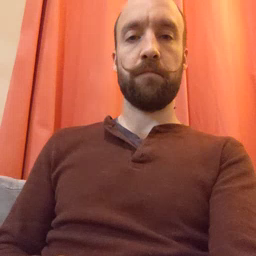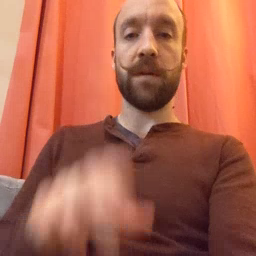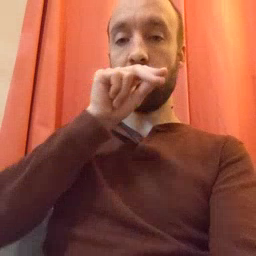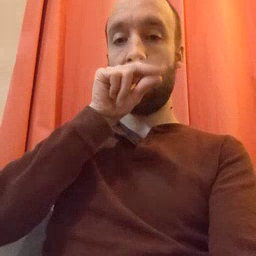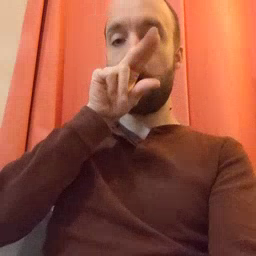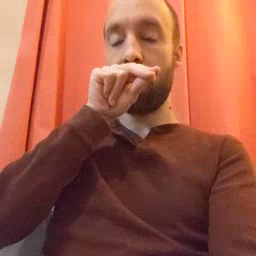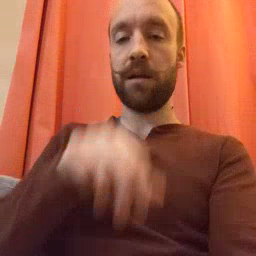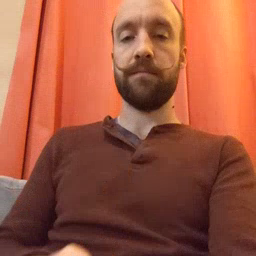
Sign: duck